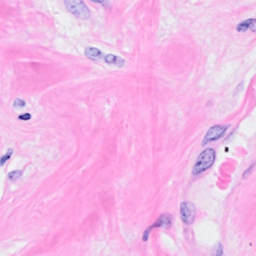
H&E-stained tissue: Breast